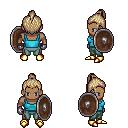
a pixel art fantasy rpg character, male body template, human, dark skin, teal pirate shirt, teal pants, white blonde short topknot hairstyle, metal gloves, gold boots, shield, four views (front, back, left, right), 2x2 character sprite sheet, small pixel art, hard edges, no anti-aliasing